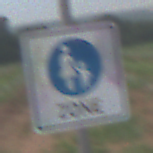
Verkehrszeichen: BeginnFussgaengerzone
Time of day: SunriseSunset
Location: Outdoor (Nature)
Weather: PartlyCloudy
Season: NotSpecified
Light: Natural